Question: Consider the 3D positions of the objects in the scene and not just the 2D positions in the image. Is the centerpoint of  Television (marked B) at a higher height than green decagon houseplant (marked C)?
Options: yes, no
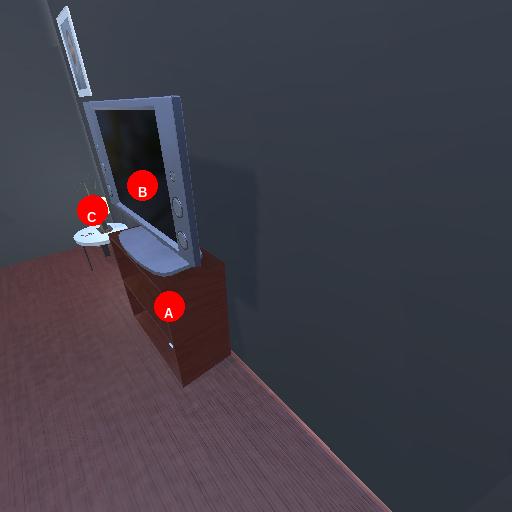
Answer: yes